Question: I currently have a Force Layout:
<URL>
So my data is simply nodes and links, but I'd like to create this Hierarchical Edge Bundling with the same data:
<URL>

I'm having issues because my data isn't hierarchical. Its just nodes and links. I'm not sure how to make this work, but it must be possible.
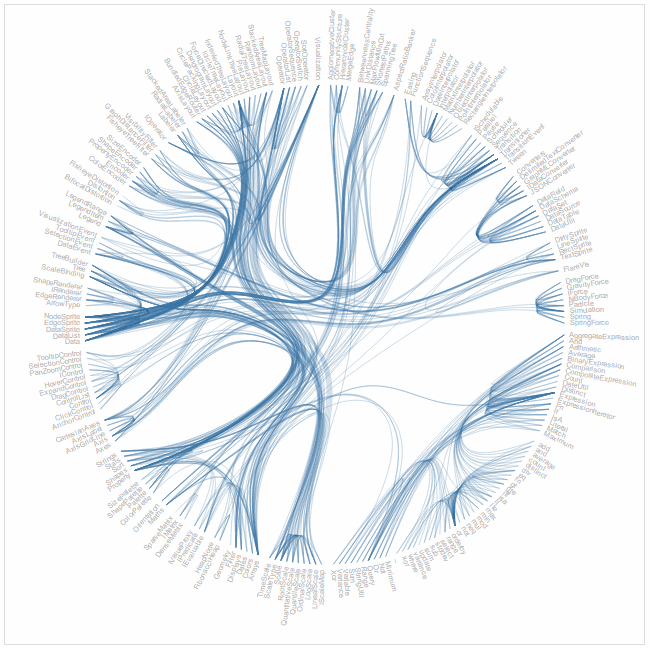
Answer: I believe the best approach would be to modify the data you have before applying bundle layout.
Specifically, you should be able to introduce a to make your data hierarchical. The root node could be:
a) parent for all nodes in your current data that have at least one child
or
b) parent for all nodes in your current data that do not have a parent.
What is better depends on your case (data/application).
While converting the data, you need to take care of two things on top of that: make sure your original data does not have cycles (that would prevent converting it to hierarchy), and you need to follow data format for bundle layout (for example, see json file <URL>.
'''
[
{
"name":"flare.analytics.cluster.AgglomerativeCluster",
"size":3938,
"imports":[
"flare.animate.Transitioner",
"flare.vis.data.DataList",
"flare.util.math.IMatrix",
"flare.analytics.cluster.MergeEdge",
"flare.analytics.cluster.HierarchicalCluster",
"flare.vis.data.Data"
]
},
{
"name":"flare.analytics.cluster.CommunityStructure",
"size":3812,
"imports":[
"flare.analytics.cluster.HierarchicalCluster",
"flare.animate.Transitioner",
"flare.vis.data.DataList",
"flare.analytics.cluster.MergeEdge",
"flare.util.math.IMatrix"
]
},
{
"name":"flare.analytics.cluster.HierarchicalCluster",
"size":6714,
"imports":[
"flare.vis.data.EdgeSprite",
"flare.vis.data.NodeSprite",
"flare.vis.data.DataList",
"flare.vis.data.Tree",
"flare.util.Arrays",
"flare.analytics.cluster.MergeEdge",
"flare.util.Sort",
"flare.vis.operator.Operator",
"flare.util.Property",
"flare.vis.data.Data"
]
},
{
"name":"flare.analytics.cluster.MergeEdge",
"size":743,
"imports":[
]
},
{
"name":"flare.analytics.graph.BetweennessCentrality",
"size":3534,
"imports":[
"flare.animate.Transitioner",
"flare.vis.data.NodeSprite",
"flare.vis.data.DataList",
"flare.util.Arrays",
"flare.vis.data.Data",
"flare.util.Property",
"flare.vis.operator.Operator"
]
},
{
"name":"flare.analytics.graph.LinkDistance",
"size":5731,
"imports":[
"flare.animate.Transitioner",
"flare.vis.data.NodeSprite",
"flare.vis.data.EdgeSprite",
"flare.analytics.graph.ShortestPaths",
"flare.vis.data.Data",
"flare.util.Property",
"flare.vis.operator.Operator"
]
},
{
"name":"flare.analytics.graph.MaxFlowMinCut",
"size":7840,
"imports":[
"flare.animate.Transitioner",
"flare.vis.data.NodeSprite",
"flare.vis.data.EdgeSprite",
"flare.vis.data.Data",
"flare.util.Property",
"flare.vis.operator.Operator"
]
},
{
"name":"flare.analytics.graph.ShortestPaths",
"size":5914,
"imports":[
"flare.vis.data.EdgeSprite",
"flare.vis.data.NodeSprite",
"flare.animate.Transitioner",
"flare.vis.operator.Operator",
"flare.util.heap.HeapNode",
"flare.util.heap.FibonacciHeap",
"flare.util.Property",
"flare.vis.data.Data"
]
},
{
"name":"flare.analytics.graph.SpanningTree",
"size":3416,
"imports":[
"flare.animate.Transitioner",
"flare.vis.data.NodeSprite",
"flare.vis.operator.IOperator",
"flare.vis.Visualization",
"flare.vis.data.TreeBuilder",
"flare.vis.operator.Operator"
]
},
{
"name":"flare.analytics.optimization.AspectRatioBanker",
"size":7074,
"imports":[
"flare.animate.Transitioner",
"flare.util.Arrays",
"flare.vis.data.DataSprite",
"flare.scale.Scale",
"flare.vis.axis.CartesianAxes",
"flare.vis.Visualization",
"flare.util.Property",
"flare.vis.operator.Operator"
]
},
{
"name":"flare.animate.Easing",
"size":17010,
"imports":[
"flare.animate.Transition"
]
},
{
"name":"flare.animate.FunctionSequence",
"size":5842,
"imports":[
"flare.util.Maths",
"flare.animate.Transition",
"flare.util.Arrays",
"flare.animate.Sequence",
"flare.animate.Transitioner"
]
},
{
"name":"flare.animate.interpolate.ArrayInterpolator",
"size":1983,
"imports":[
"flare.util.Arrays",
"flare.animate.interpolate.Interpolator"
]
},
{
"name":"flare.animate.interpolate.ColorInterpolator",
"size":2047,
"imports":[
"flare.animate.interpolate.Interpolator"
]
},
{
"name":"flare.animate.interpolate.DateInterpolator",
"size":1375,
"imports":[
"flare.animate.interpolate.Interpolator"
]
},
{
"name":"flare.animate.interpolate.Interpolator",
"size":8746,
"imports":[
"flare.animate.interpolate.NumberInterpolator",
"flare.animate.interpolate.ColorInterpolator",
"flare.animate.interpolate.PointInterpolator",
"flare.animate.interpolate.ObjectInterpolator",
"flare.animate.interpolate.MatrixInterpolator",
"flare.animate.interpolate.RectangleInterpolator",
"flare.animate.interpolate.DateInterpolator",
"flare.util.Property",
"flare.animate.interpolate.ArrayInterpolator"
]
},
{
"name":"flare.animate.interpolate.MatrixInterpolator",
"size":2202,
"imports":[
"flare.animate.interpolate.Interpolator"
]
},
{
"name":"flare.animate.interpolate.NumberInterpolator",
"size":1382,
"imports":[
"flare.animate.interpolate.Interpolator"
]
},
{
"name":"flare.animate.interpolate.ObjectInterpolator",
"size":1629,
"imports":[
"flare.animate.interpolate.Interpolator"
]
},
{
"name":"flare.animate.interpolate.PointInterpolator",
"size":1675,
"imports":[
"flare.animate.interpolate.Interpolator"
]
},
{
"name":"flare.animate.interpolate.RectangleInterpolator",
"size":2042,
"imports":[
"flare.animate.interpolate.Interpolator"
]
},
{
"name":"flare.animate.ISchedulable",
"size":1041,
"imports":[
"flare.animate.Scheduler"
]
},
{
"name":"flare.animate.Parallel",
"size":5176,
"imports":[
"flare.animate.Easing",
"flare.animate.Transition",
"flare.util.Arrays"
]
},
{
"name":"flare.animate.Pause",
"size":449,
"imports":[
"flare.animate.Transition"
]
},
{
"name":"flare.animate.Scheduler",
"size":5593,
"imports":[
"flare.animate.ISchedulable",
"flare.animate.Pause",
"flare.animate.Transition"
]
},
{
"name":"flare.animate.Sequence",
"size":5534,
"imports":[
"flare.animate.Easing",
"flare.util.Maths",
"flare.animate.Transition",
"flare.util.Arrays"
]
},
{
"name":"flare.animate.Transition",
"size":9201,
"imports":[
"flare.animate.Transitioner",
"flare.animate.TransitionEvent",
"flare.animate.Scheduler",
"flare.animate.Pause",
"flare.animate.Parallel",
"flare.animate.Easing",
"flare.animate.Sequence",
"flare.animate.ISchedulable",
"flare.util.Maths",
"flare.animate.Tween"
]
},
{
"name":"flare.animate.Transitioner",
"size":19975,
"imports":[
"flare.util.IValueProxy",
"flare.animate.Parallel",
"flare.animate.Easing",
"flare.animate.Sequence",
"flare.animate.Transition",
"flare.animate.Tween",
"flare.util.Property"
]
},
{
"name":"flare.animate.TransitionEvent",
"size":1116,
"imports":[
"flare.animate.Transition"
]
},
{
"name":"flare.animate.Tween",
"size":6006,
"imports":[
"flare.animate.Transitioner",
"flare.animate.Transition",
"flare.animate.interpolate.Interpolator",
"flare.util.Property"
]
},
{
"name":"flare.data.converters.Converters",
"size":721,
"imports":[
"flare.data.converters.IDataConverter",
"flare.data.converters.GraphMLConverter",
"flare.data.converters.JSONConverter",
"flare.data.converters.DelimitedTextConverter"
]
},
{
"name":"flare.data.converters.DelimitedTextConverter",
"size":4294,
"imports":[
"flare.data.DataSet",
"flare.data.DataUtil",
"flare.data.DataTable",
"flare.data.converters.IDataConverter",
"flare.data.DataSchema",
"flare.data.DataField"
]
},
{
"name":"flare.data.converters.GraphMLConverter",
"size":9800,
"imports":[
"flare.data.DataSet",
"flare.data.DataUtil",
"flare.data.DataTable",
"flare.data.converters.IDataConverter",
"flare.data.DataSchema",
"flare.data.DataField"
]
},
{
"name":"flare.data.converters.IDataConverter",
"size":1314,
"imports":[
"flare.data.DataSet",
"flare.data.DataSchema"
]
},
{
"name":"flare.data.converters.JSONConverter",
"size":2220,
"imports":[
"flare.data.DataSet",
"flare.data.DataUtil",
"flare.data.DataTable",
"flare.data.converters.IDataConverter",
"flare.data.DataSchema",
"flare.data.DataField",
"flare.util.Property"
]
},
{
"name":"flare.data.DataField",
"size":1759,
"imports":[
"flare.data.DataUtil"
]
},
{
"name":"flare.data.DataSchema",
"size":2165,
"imports":[
"flare.data.DataField",
"flare.util.Arrays"
]
},
.
.
.
{
"name":"flare.vis.Visualization",
"size":16540,
"imports":[
"flare.animate.Transitioner",
"flare.vis.operator.IOperator",
"flare.animate.Scheduler",
"flare.vis.events.VisualizationEvent",
"flare.vis.data.Tree",
"flare.vis.events.DataEvent",
"flare.vis.axis.Axes",
"flare.vis.axis.CartesianAxes",
"flare.util.Displays",
"flare.vis.operator.OperatorList",
"flare.vis.controls.ControlList",
"flare.animate.ISchedulable",
"flare.vis.data.Data"
]
}
]
'''